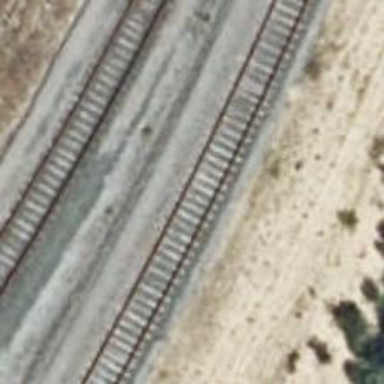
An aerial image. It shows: Railway yard.